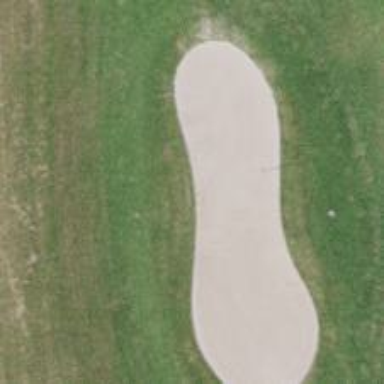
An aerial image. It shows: Sand bunker on golf course.